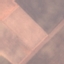
Land use / land cover class: AnnualCrop